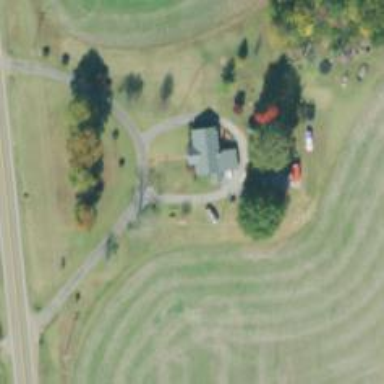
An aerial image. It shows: Driveway.